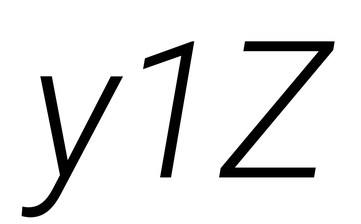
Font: Roboto-Italic_Light_Italic